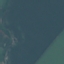
Label: AnnualCrop